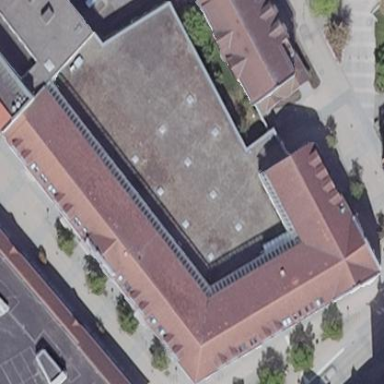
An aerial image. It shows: Commercial building with saltbox roof shape.